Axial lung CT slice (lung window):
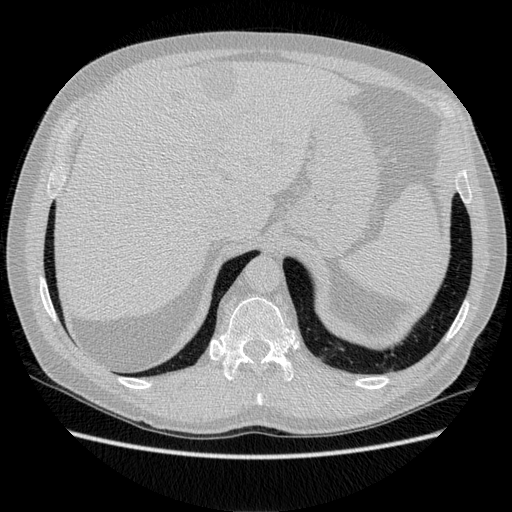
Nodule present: no